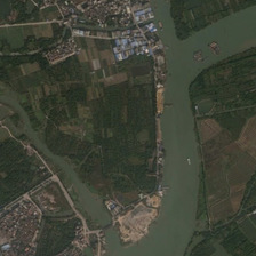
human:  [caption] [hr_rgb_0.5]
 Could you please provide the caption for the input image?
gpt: Many green plants and two urban areas are in branches of a green river.

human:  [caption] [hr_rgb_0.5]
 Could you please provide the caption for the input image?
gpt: Many green plants and two urban areas are on branches of the green river.

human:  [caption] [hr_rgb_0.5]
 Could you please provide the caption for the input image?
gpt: Many green plants and two urban areas are on branches of a green river.

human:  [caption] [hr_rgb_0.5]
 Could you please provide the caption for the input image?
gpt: Green plants and cities are located in green rivers.

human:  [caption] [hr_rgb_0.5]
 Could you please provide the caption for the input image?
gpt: Many green plants and two urban areas are located in the tributaries of a green river.